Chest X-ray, AP view. Patient: 42 years old, sex F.
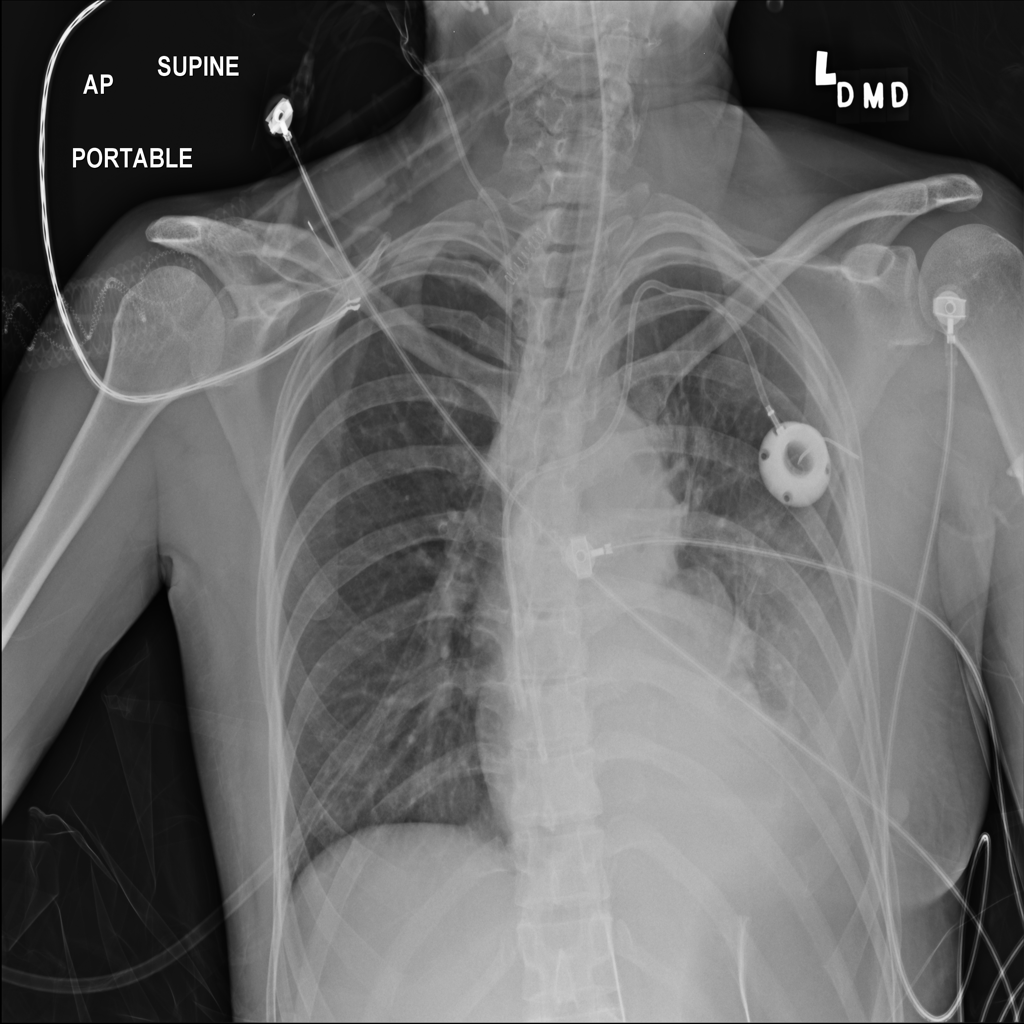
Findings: Effusion, Infiltration